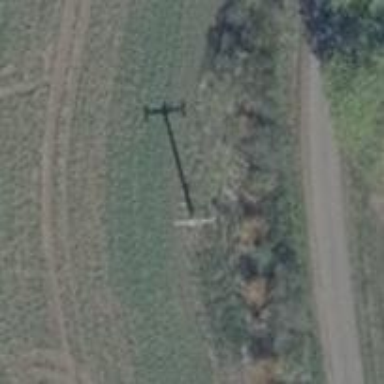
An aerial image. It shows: Power pole.